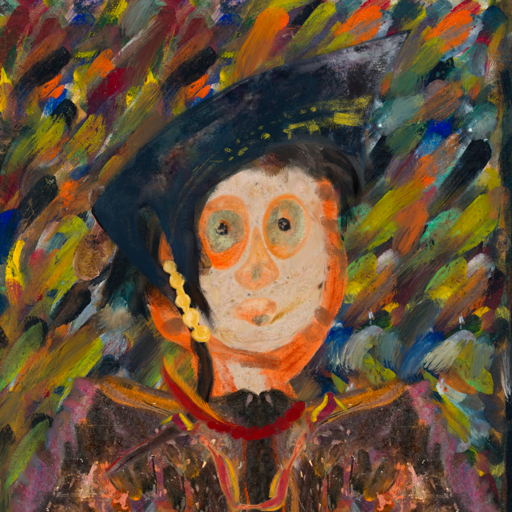
Background: An_Impression, Head And Neck Front: Rupkatha, Face Front: Childish, Bust: Gypsy_Queen, Hair Front: Pipe, Head Accessory: Irani, Second Necklace: Gypsy_Mother_1, Necklace: Pipe, Baby: Blank